Field crop: tomato
Growth stage: 1
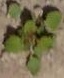
Species: solanum